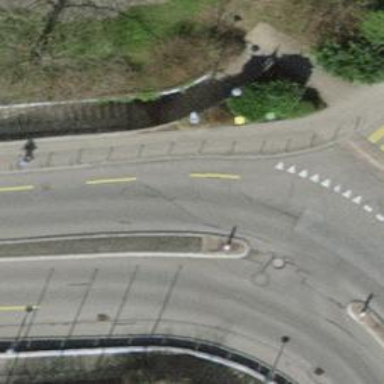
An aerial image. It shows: Concrete footway passing through tunnel.